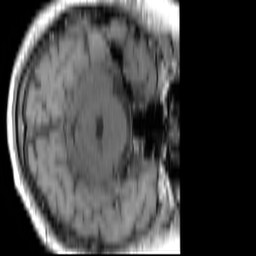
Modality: T1w
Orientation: axial
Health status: ill
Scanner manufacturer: siemens
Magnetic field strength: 3 T
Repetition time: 0.4 s
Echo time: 0.00272 s